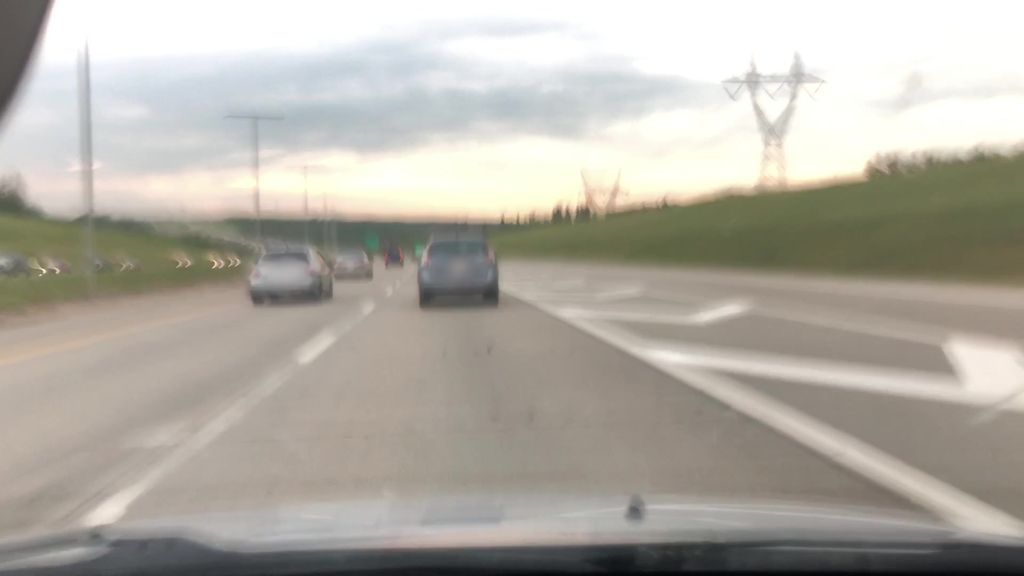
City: edmonton